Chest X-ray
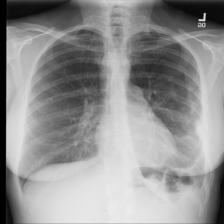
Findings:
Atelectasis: negative
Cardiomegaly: negative
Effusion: positive
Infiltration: negative
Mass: negative
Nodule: positive
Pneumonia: negative
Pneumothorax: negative
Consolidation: negative
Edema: negative
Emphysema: negative
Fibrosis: negative
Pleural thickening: positive
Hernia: negative